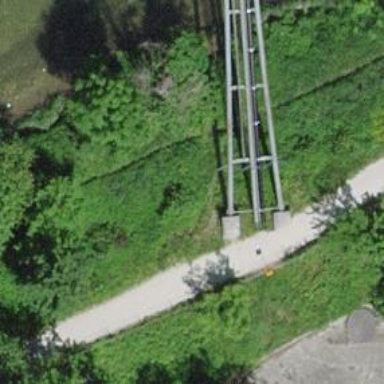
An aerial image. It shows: Bridge with pipeline running across it.